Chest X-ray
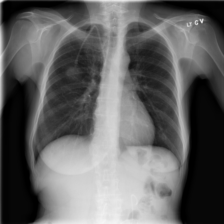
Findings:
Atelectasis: negative
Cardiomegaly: negative
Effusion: negative
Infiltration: negative
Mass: negative
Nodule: negative
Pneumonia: negative
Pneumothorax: negative
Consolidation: negative
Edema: negative
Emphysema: negative
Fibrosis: negative
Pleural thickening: negative
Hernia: negative